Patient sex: F
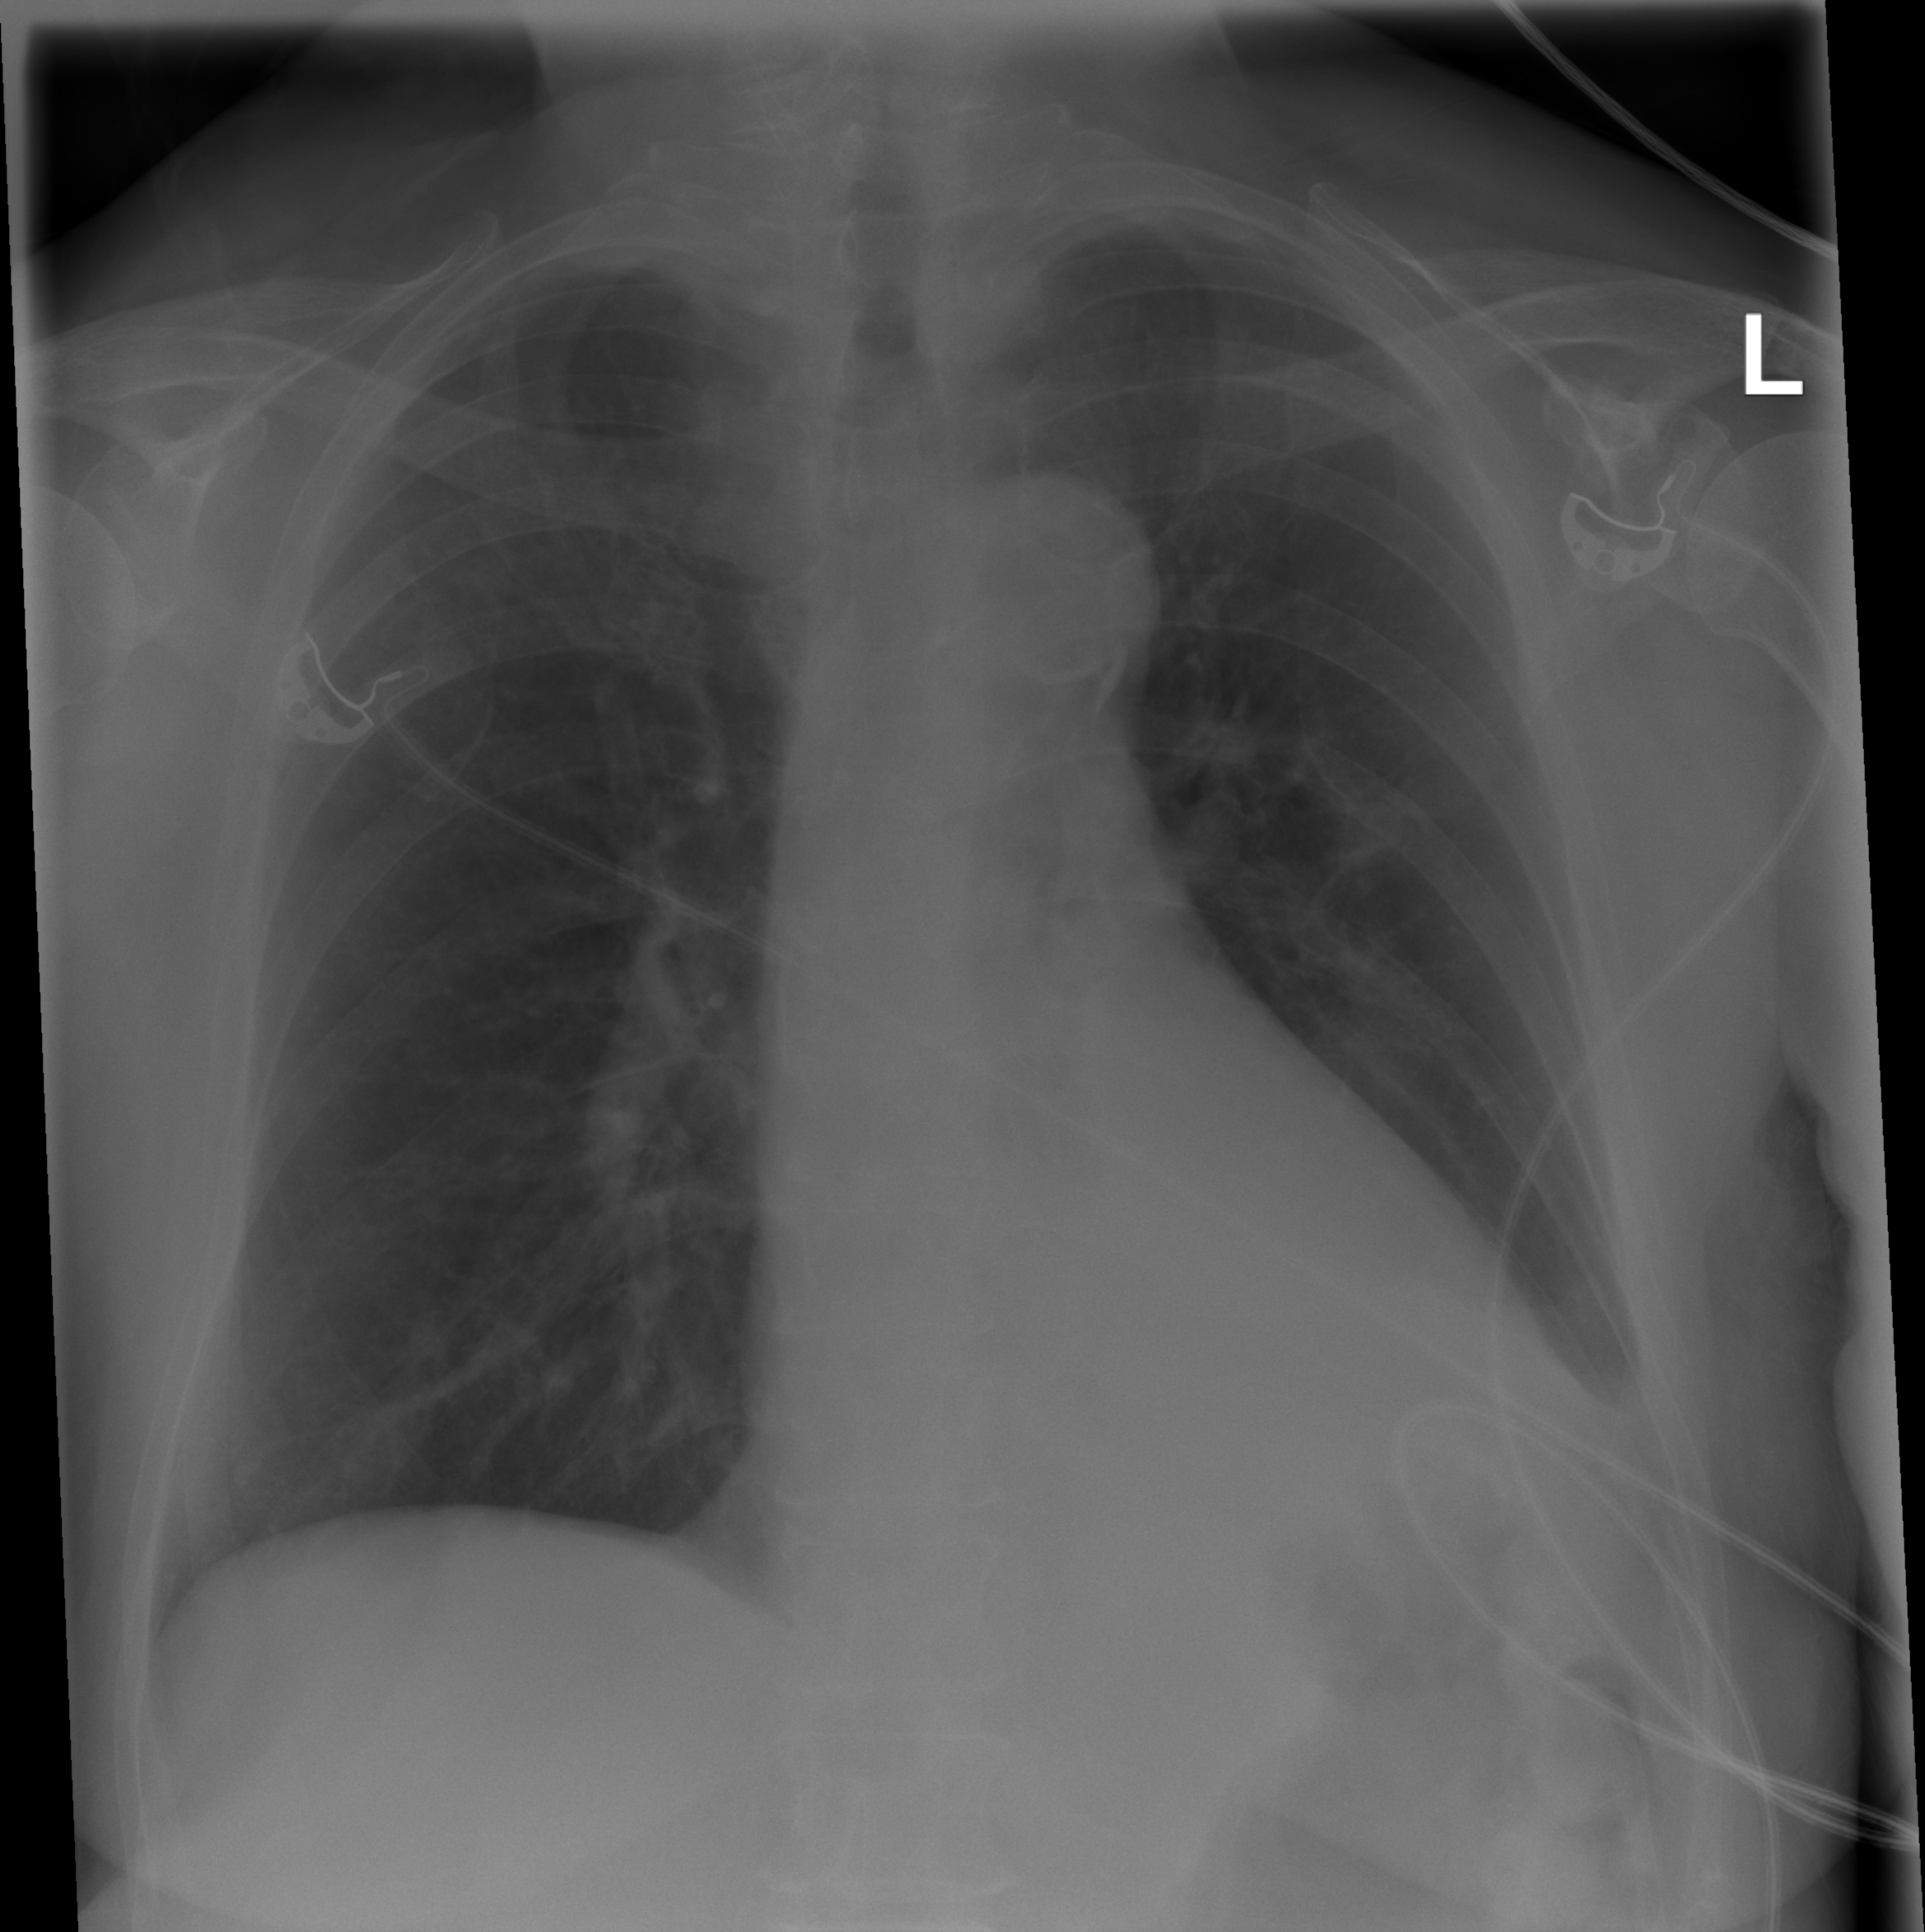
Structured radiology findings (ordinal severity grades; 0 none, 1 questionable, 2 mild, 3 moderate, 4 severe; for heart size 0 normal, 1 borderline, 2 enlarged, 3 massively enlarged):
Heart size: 2
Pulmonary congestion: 0
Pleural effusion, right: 0
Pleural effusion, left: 2
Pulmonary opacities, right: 0
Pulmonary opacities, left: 0
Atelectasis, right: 0
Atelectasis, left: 2